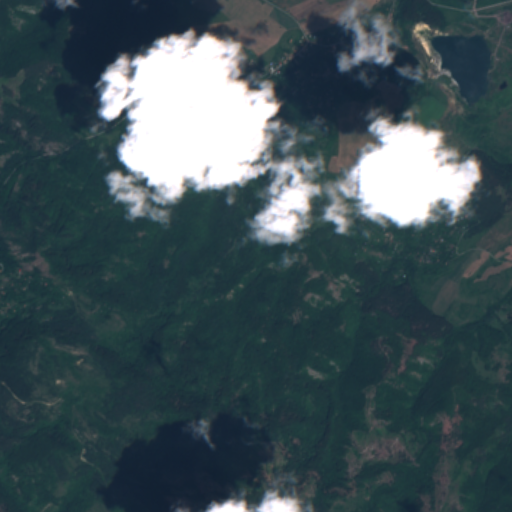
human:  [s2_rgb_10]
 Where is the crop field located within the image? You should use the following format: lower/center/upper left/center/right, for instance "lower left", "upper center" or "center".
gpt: The crop field is located in the upper right of the image.
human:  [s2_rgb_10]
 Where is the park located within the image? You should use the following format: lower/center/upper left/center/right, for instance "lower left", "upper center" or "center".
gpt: The park is located in the upper right of the image.
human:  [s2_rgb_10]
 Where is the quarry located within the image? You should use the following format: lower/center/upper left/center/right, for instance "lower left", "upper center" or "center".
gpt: The quarry is located in the upper right of the image.
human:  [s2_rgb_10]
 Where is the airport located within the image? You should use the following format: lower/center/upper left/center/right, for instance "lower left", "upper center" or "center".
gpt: There is no airport in the image.